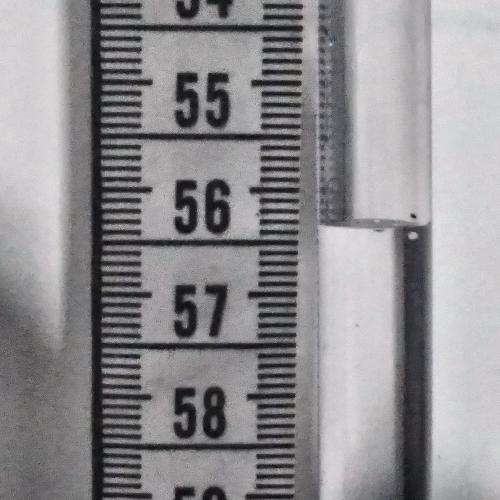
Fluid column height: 56.3 cm